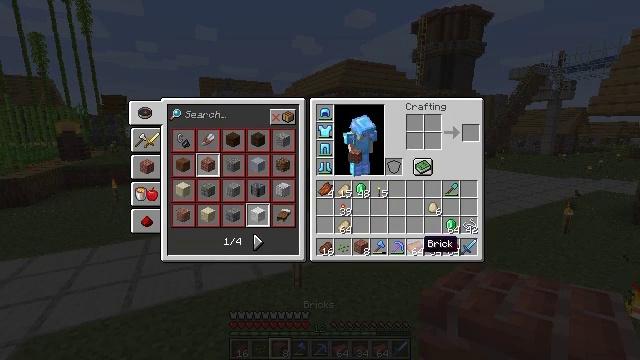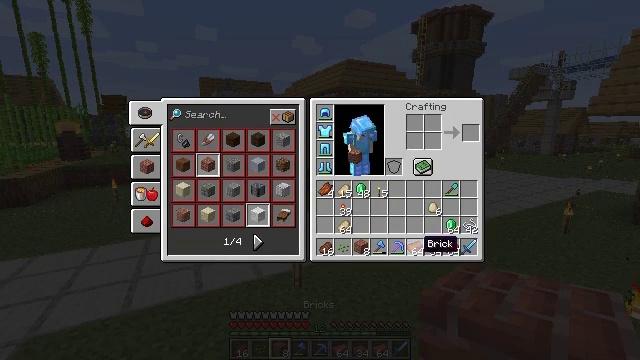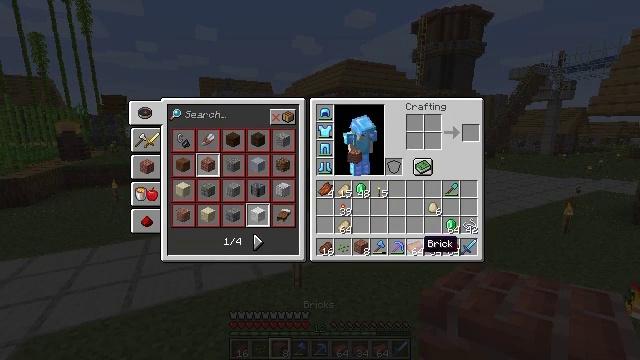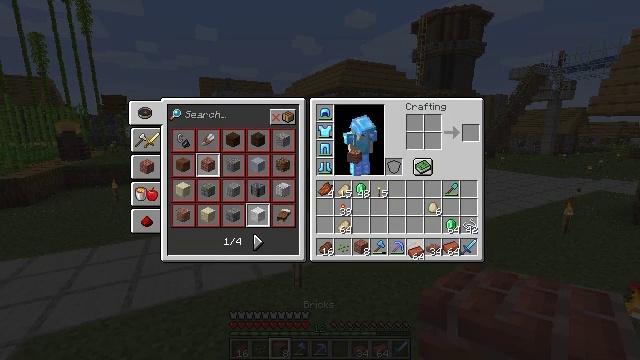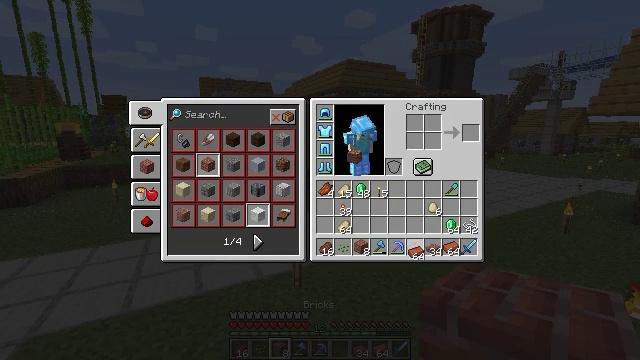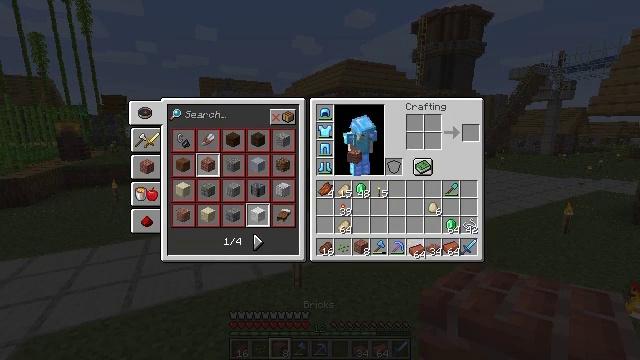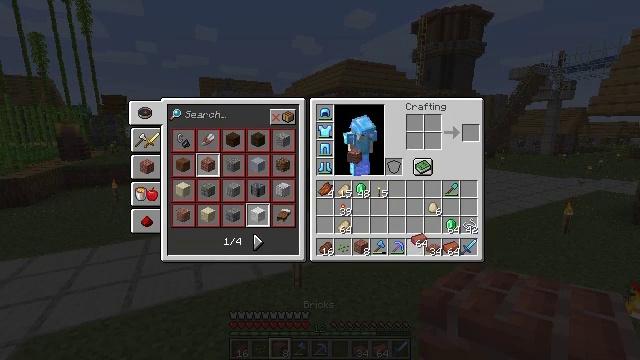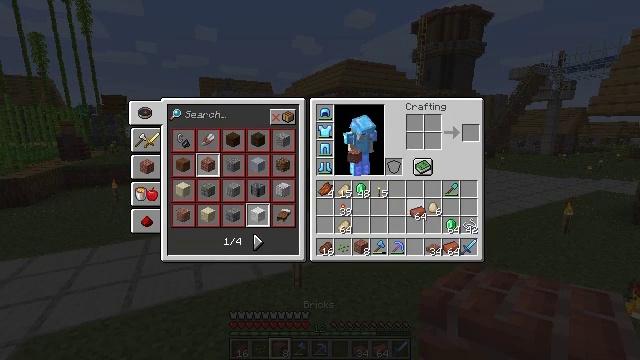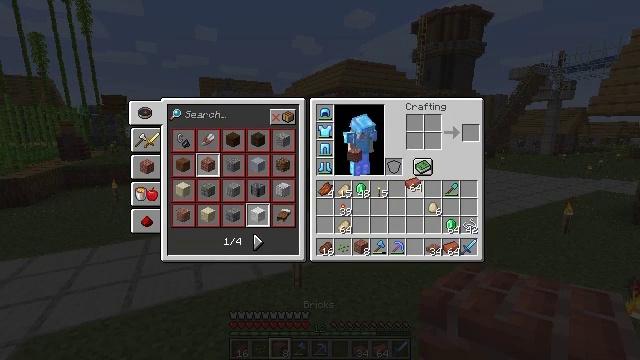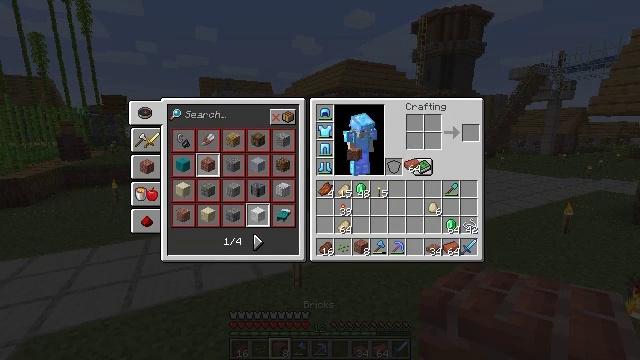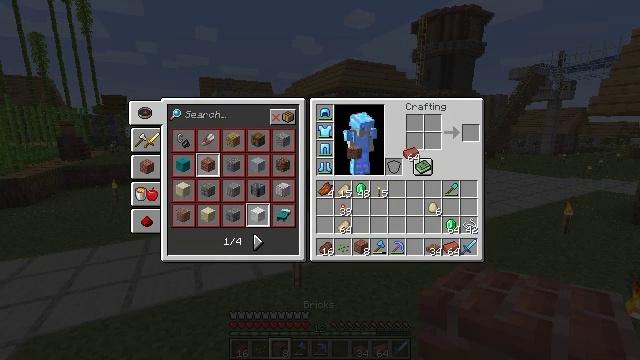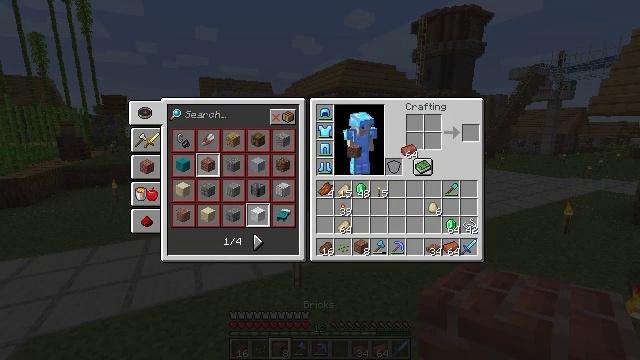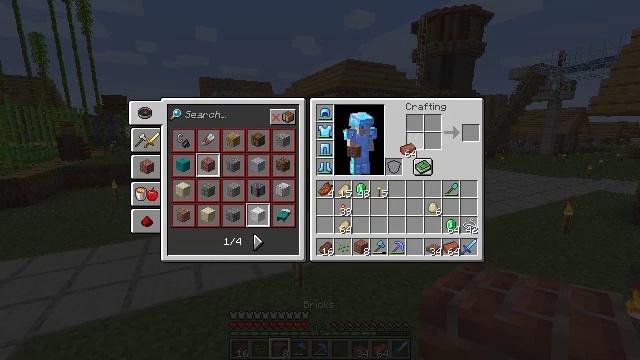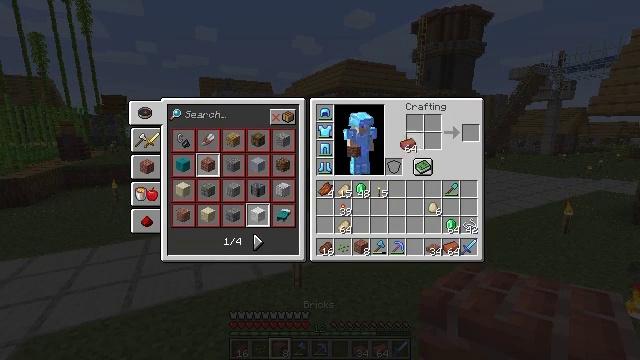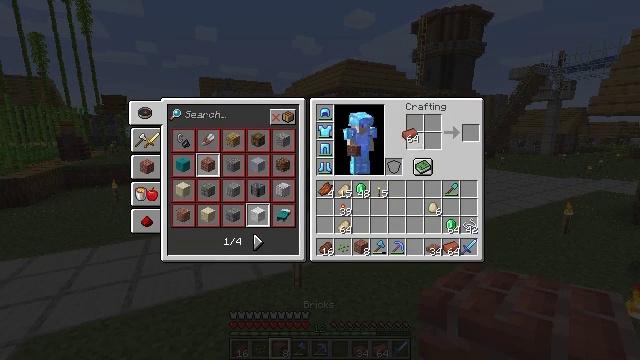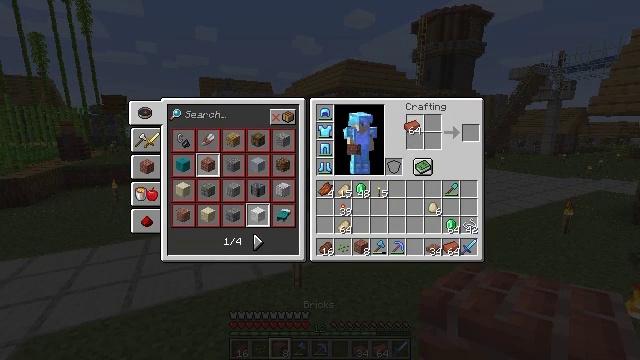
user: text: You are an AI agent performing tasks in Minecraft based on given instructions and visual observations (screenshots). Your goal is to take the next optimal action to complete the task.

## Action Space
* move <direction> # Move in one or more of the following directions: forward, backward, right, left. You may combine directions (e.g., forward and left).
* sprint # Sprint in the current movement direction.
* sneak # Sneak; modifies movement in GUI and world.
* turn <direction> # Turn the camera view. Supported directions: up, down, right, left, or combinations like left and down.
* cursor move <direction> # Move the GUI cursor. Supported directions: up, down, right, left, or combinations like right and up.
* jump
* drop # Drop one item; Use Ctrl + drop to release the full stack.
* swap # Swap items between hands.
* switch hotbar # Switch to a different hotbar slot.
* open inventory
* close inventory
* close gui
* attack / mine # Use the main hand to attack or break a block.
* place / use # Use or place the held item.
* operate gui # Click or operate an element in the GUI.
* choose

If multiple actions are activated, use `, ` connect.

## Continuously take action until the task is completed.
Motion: motion action
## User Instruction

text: Turn clay balls into bricks by using a furnace.
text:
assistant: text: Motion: no_op
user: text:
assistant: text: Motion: no_op
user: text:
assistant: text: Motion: operate gui
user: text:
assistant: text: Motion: operate gui
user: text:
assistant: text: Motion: operate gui
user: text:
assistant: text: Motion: cursor move up
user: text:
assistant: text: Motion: cursor move up
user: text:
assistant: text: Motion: cursor move up
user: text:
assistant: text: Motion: cursor move up
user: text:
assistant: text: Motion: cursor move up
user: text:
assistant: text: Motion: sneak
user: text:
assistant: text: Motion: sneak
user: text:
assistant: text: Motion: sneak
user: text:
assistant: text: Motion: sneak, cursor move up
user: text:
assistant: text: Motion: sneak, cursor move up
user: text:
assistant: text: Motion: sneak
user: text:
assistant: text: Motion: sneak
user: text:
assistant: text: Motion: sneak
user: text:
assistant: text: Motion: sneak
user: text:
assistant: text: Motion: sneak
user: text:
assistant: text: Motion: sneak, operate gui
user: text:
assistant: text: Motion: sneak, operate gui
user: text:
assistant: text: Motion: sneak, operate gui
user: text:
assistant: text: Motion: sneak, cursor move right, operate gui
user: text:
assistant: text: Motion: sneak, operate gui
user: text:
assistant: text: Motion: sneak, operate gui
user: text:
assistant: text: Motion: sneak, operate gui
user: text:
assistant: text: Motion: sneak, cursor move down, operate gui
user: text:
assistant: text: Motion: sneak, operate gui
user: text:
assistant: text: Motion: sneak, operate gui